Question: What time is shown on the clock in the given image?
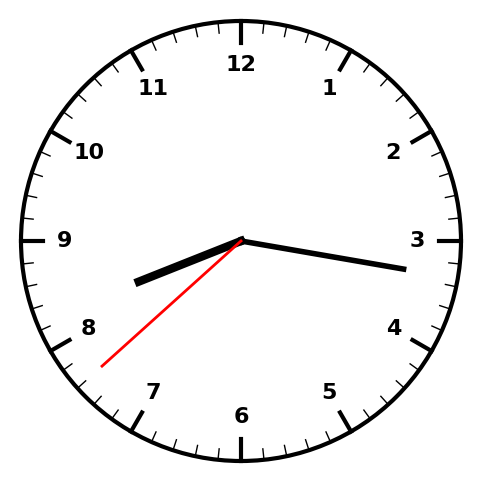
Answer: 08:16:38